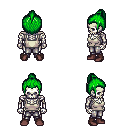
a pixel art fantasy rpg character, male body template, skeleton, white pirate shirt, metal pants, green short topknot hairstyle, maroon shoes, four views (front, back, left, right), 2x2 character sprite sheet, small pixel art, hard edges, no anti-aliasing